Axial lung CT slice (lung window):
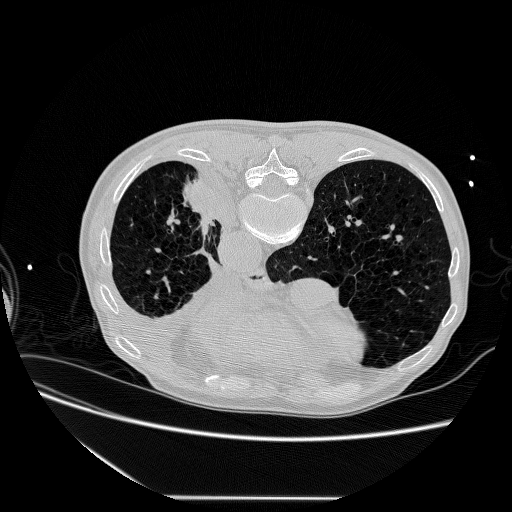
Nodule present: no